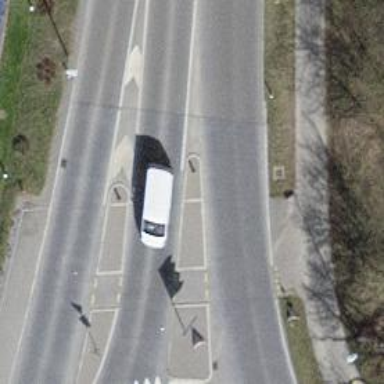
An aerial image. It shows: Secondary road with asphalt surface.